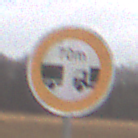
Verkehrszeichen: VerbotUnterschreitenMindestabstand
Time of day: Midday
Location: Outdoor (RoadRail)
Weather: Overcast
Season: NotSpecified
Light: Natural